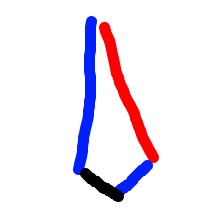
Shape: kite